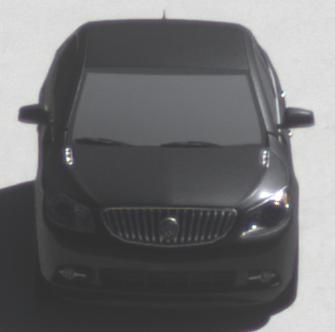
Make: Buick
Model: LaCrosse
Detailed model: Gen. 2
Model produced from: 2009
Model produced until: 2016
Doors: 4
Color: black
Road condition: dry road
Daytime: midday
Contrast: high contrast